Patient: sex M, age 73
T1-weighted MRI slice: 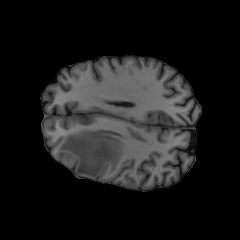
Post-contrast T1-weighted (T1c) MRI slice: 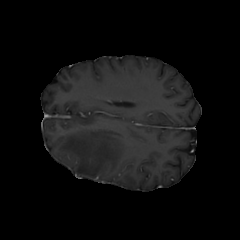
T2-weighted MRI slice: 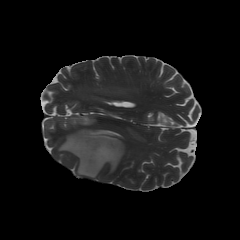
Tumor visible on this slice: yes
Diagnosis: Glioblastoma, IDH-wildtype
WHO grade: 4